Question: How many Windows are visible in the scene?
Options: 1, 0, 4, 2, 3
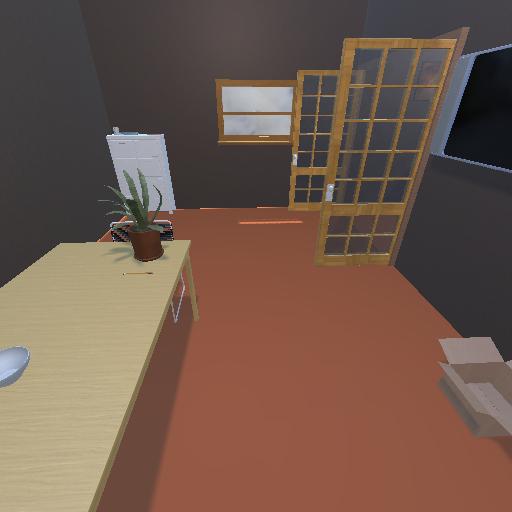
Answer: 1